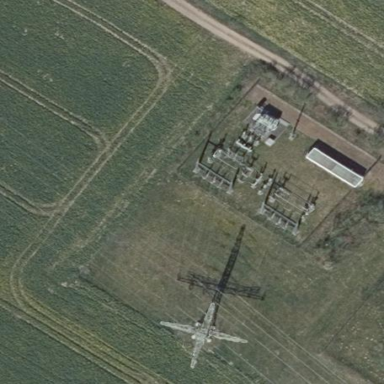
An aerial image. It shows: Power substation.